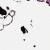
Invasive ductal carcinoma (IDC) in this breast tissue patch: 0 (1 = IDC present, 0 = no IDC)